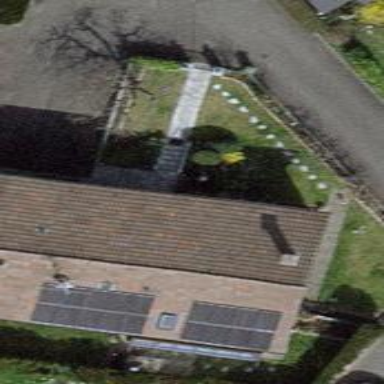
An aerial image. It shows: Garden surrounded by fence.